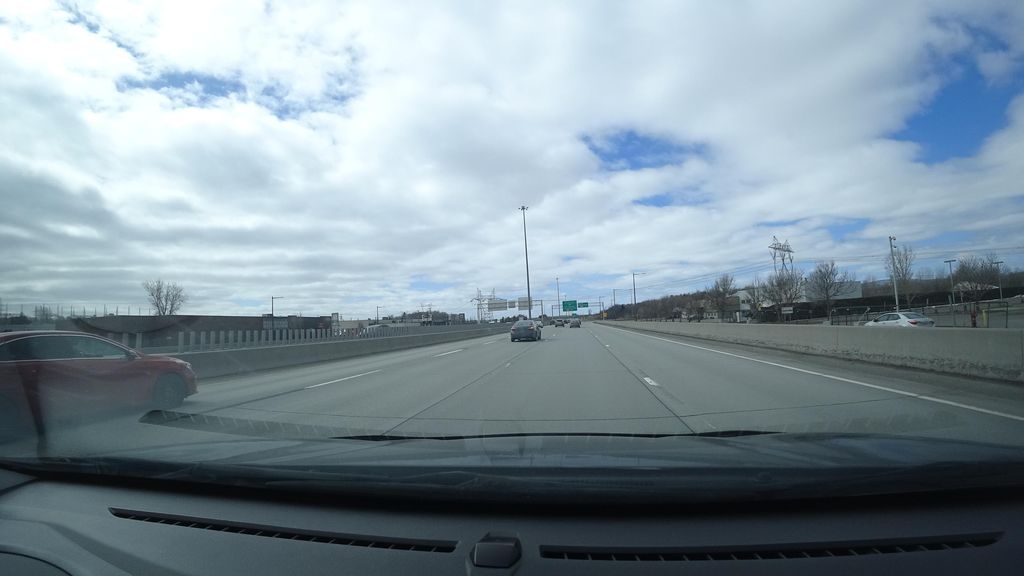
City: quebec_city